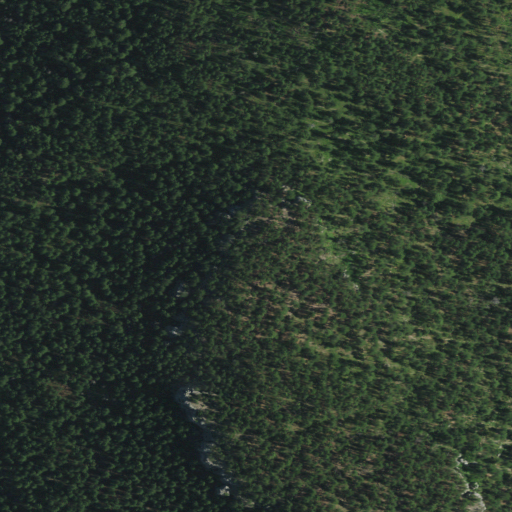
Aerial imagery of mountain in South Dakota named White Mansion containing only evergreen forest